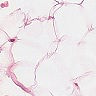
Metastatic tissue present: no